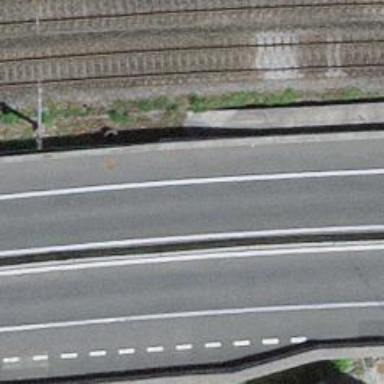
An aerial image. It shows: Trunk road bridge.